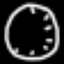
Label: clock